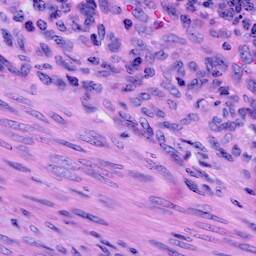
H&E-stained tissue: Cervix